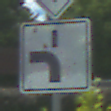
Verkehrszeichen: VerlaufVorfahrtsstrasse5
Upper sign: Vorfahrtsstrasse
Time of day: Midday
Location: Outdoor (Nature)
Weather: PartlyCloudy
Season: NotSpecified
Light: Natural